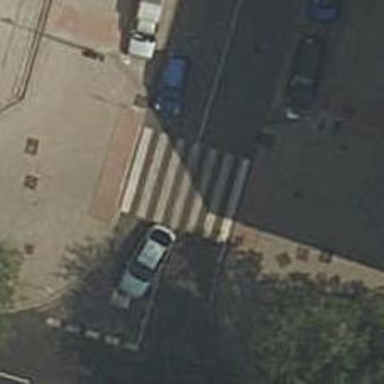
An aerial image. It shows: Footway with zebra crossing.